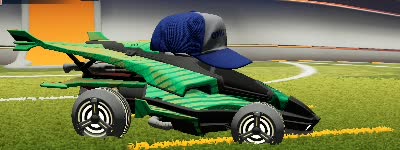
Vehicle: aftershock